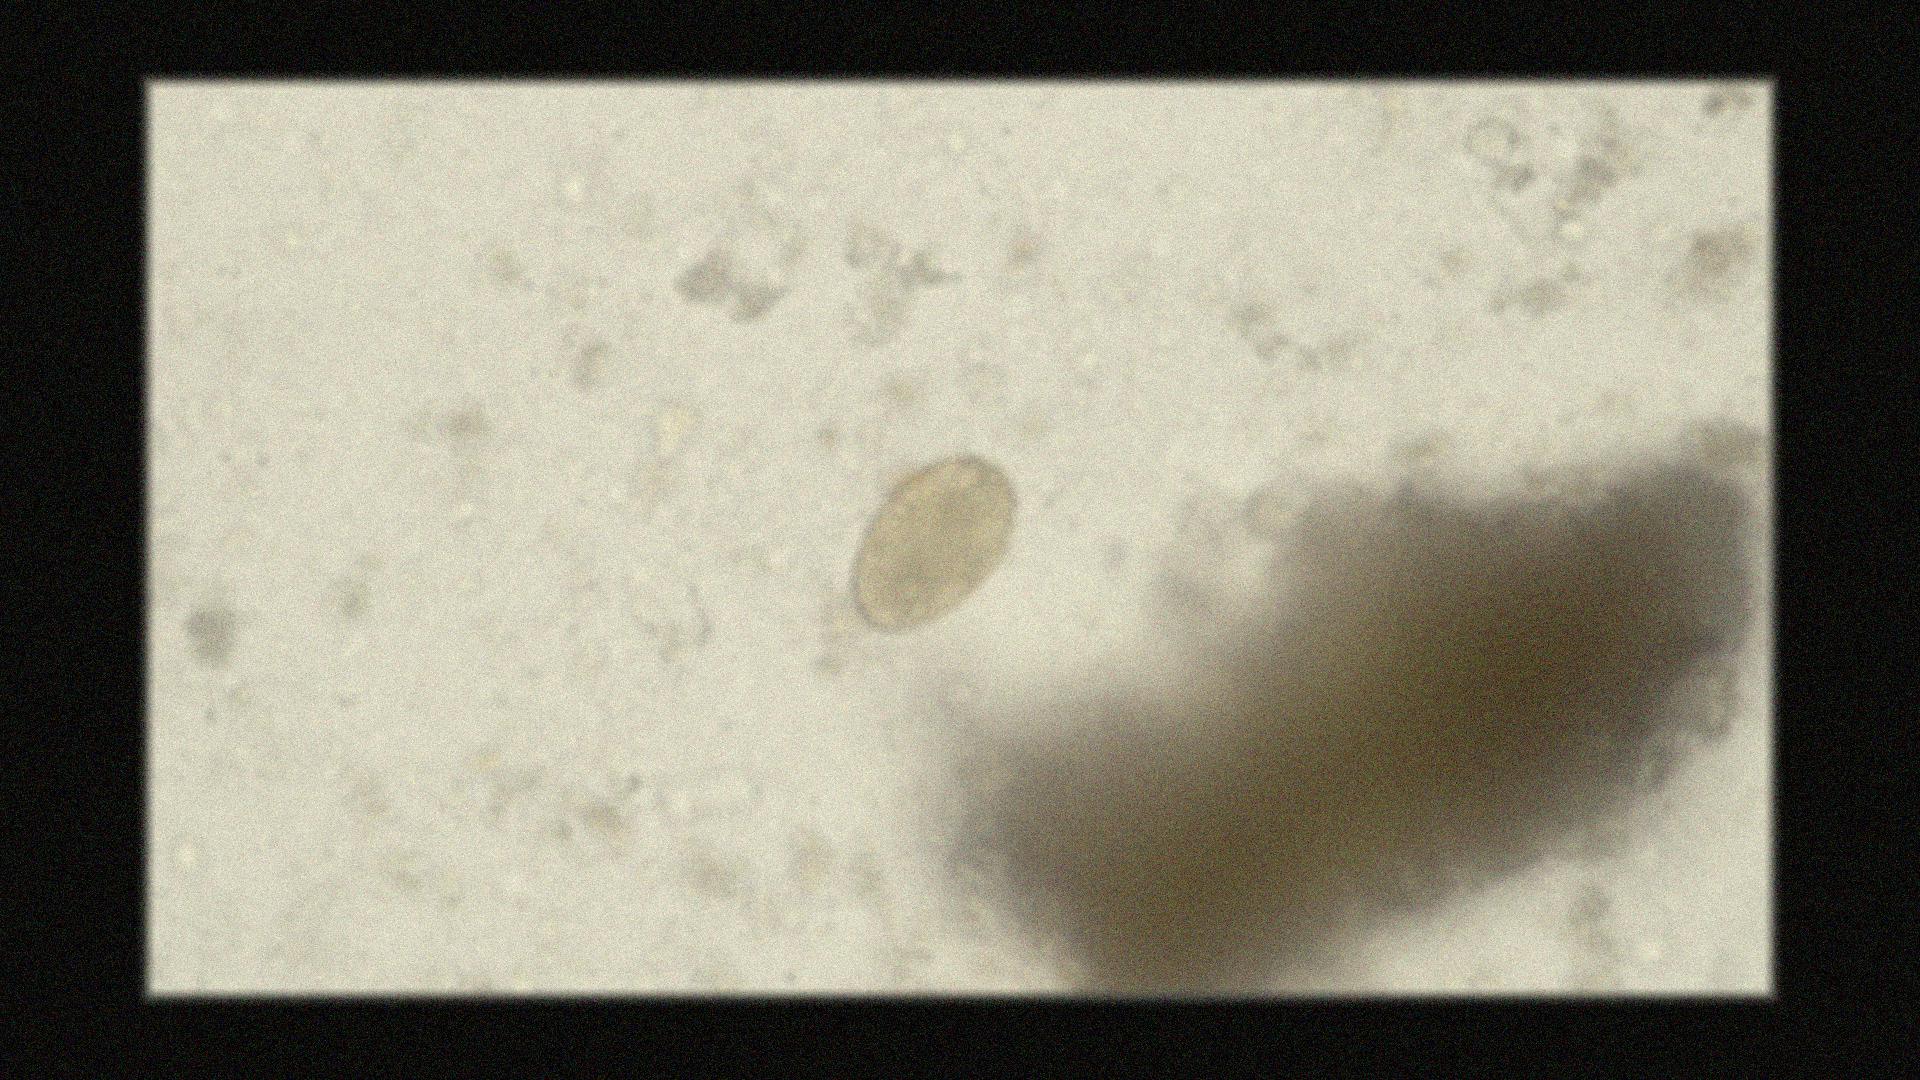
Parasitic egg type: Paragonimus spp